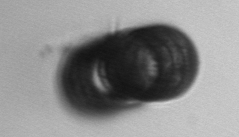
Label: Paralia_sulcata